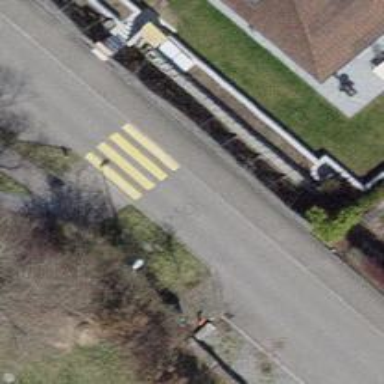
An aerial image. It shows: Uncontrolled zebra crossing.